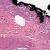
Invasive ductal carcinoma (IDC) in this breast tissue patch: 0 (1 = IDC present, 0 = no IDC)